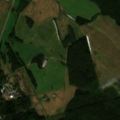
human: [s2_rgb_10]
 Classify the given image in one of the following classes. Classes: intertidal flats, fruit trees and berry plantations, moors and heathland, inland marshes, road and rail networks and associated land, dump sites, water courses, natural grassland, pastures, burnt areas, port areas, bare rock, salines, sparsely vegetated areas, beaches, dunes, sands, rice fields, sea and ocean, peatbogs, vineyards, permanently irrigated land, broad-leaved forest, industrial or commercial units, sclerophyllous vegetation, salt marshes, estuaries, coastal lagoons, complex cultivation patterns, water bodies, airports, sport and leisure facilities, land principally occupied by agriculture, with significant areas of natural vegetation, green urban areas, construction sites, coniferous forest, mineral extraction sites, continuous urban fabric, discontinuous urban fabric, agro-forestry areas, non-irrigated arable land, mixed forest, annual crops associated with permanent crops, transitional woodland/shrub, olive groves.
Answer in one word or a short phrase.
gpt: non-irrigated arable land, mixed forest, transitional woodland/shrub